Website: macys
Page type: cart
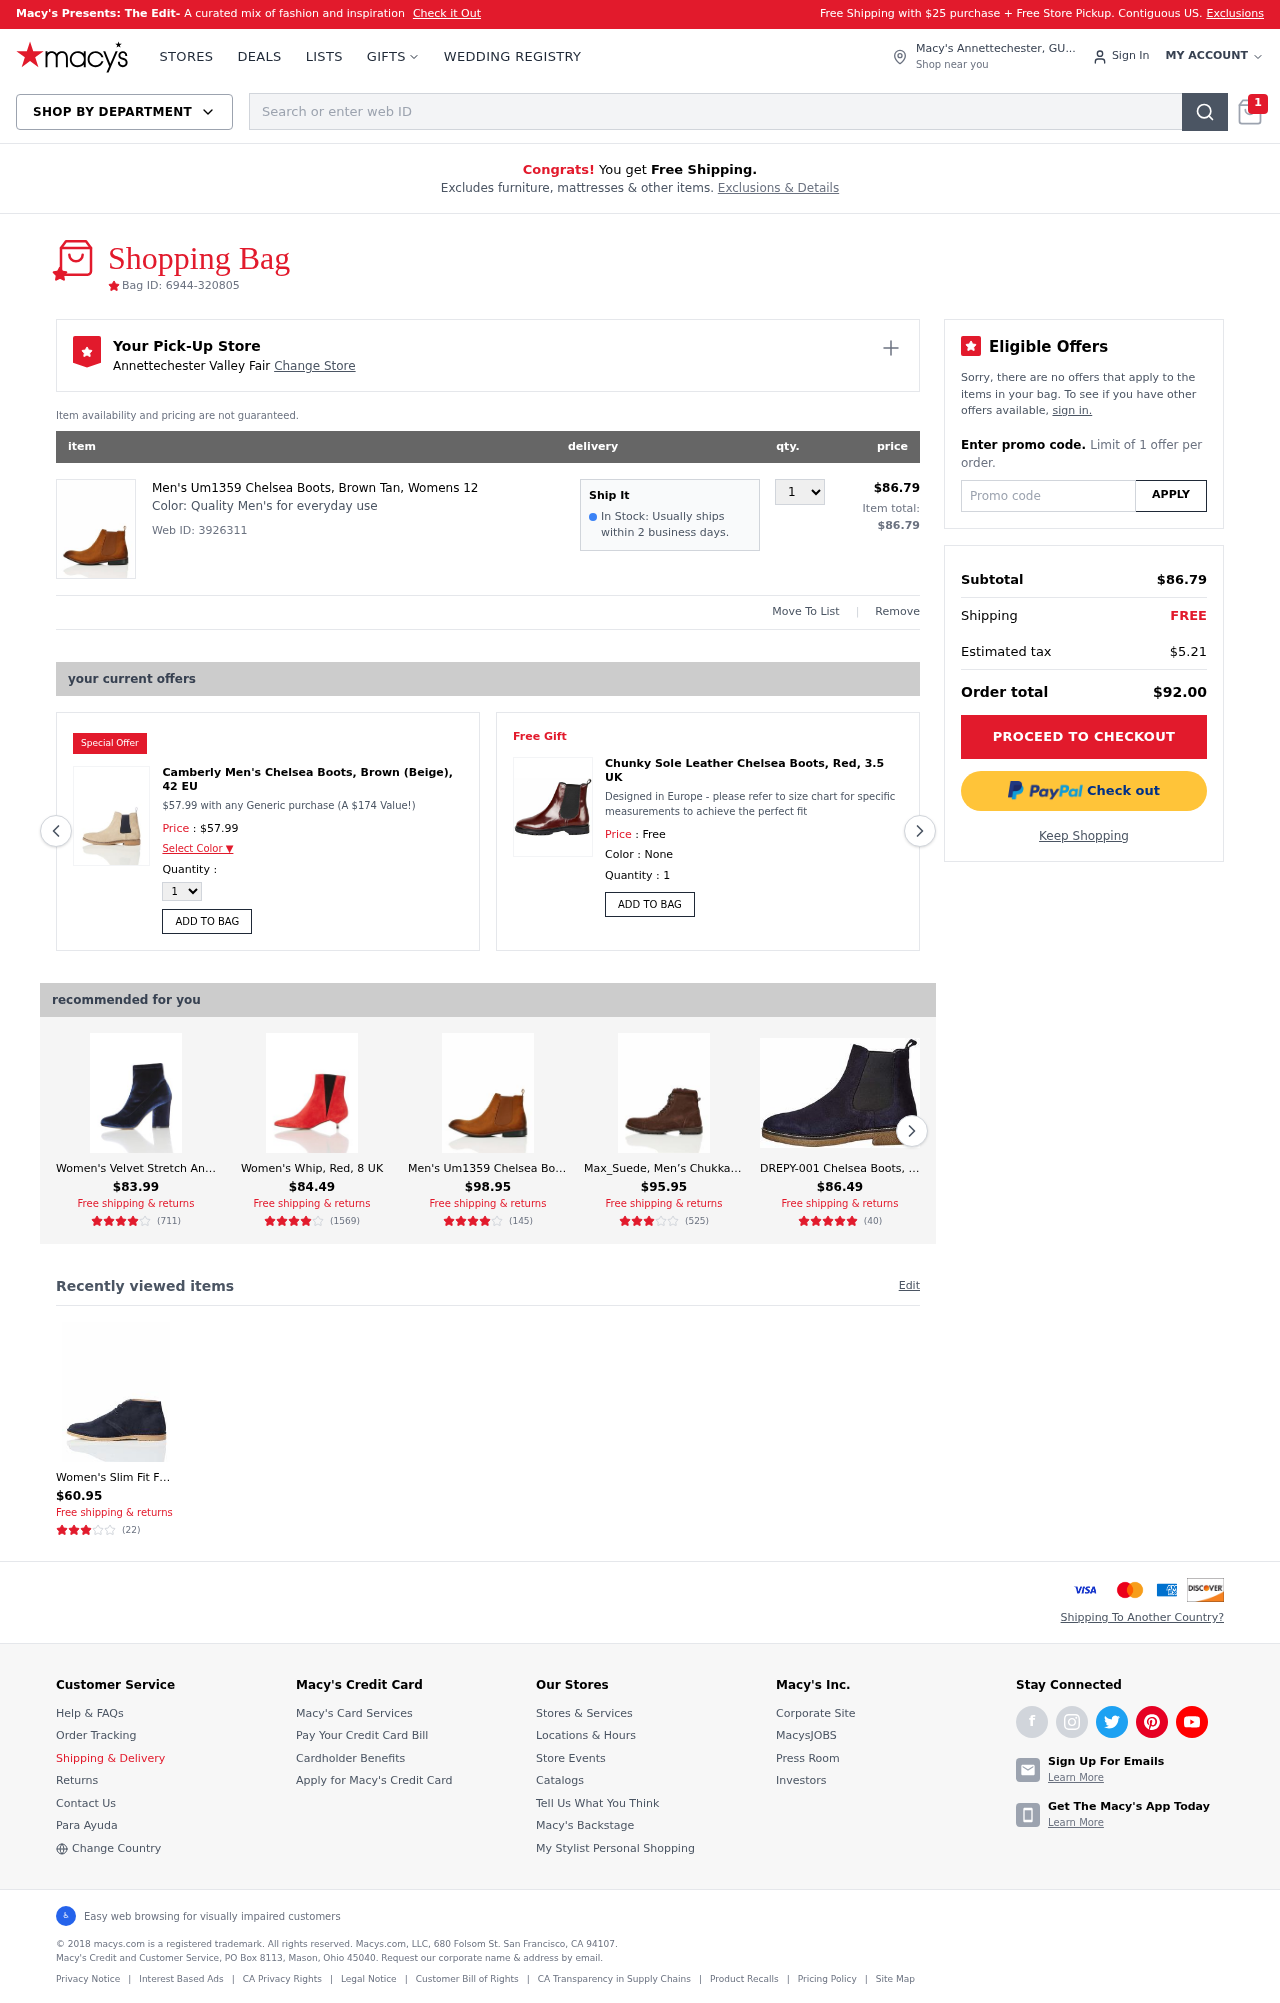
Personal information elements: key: PII_CITY
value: Annettechester Valley Fair Change Store
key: PII_CITY_STATE
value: Annettechester, GU
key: PII_PROMO_CODE
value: VIP6104
Product elements: key: PRODUCT1_DESC
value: Quality Men's for everyday use
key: PRODUCT1_NAME
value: Men's Um1359 Chelsea Boots, Brown Tan, Womens 12
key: PRODUCT1_PRICE
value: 86.79
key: PRODUCT1_QUANTITY
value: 1
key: PRODUCT2_NAME
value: Camberly Men's Chelsea Boots, Brown (Beige), 42 EU
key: PRODUCT2_PRICE
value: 57.99
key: PRODUCT3_DESC
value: Designed in Europe - please refer to size chart for specific measurements to achieve the perfect fit
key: PRODUCT3_NAME
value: Chunky Sole Leather Chelsea Boots, Red, 3.5 UK
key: PRODUCT4_NAME
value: Women's Velvet Stretch Ankle Boots Blau (Navy) 3.5 UK (36.5 EU)
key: PRODUCT4_NUM_RATINGS
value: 711
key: PRODUCT4_PRICE
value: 83.99
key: PRODUCT4_RATING
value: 4
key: PRODUCT5_NAME
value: Women's Whip, Red, 8 UK
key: PRODUCT5_NUM_RATINGS
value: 1569
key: PRODUCT5_PRICE
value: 84.49
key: PRODUCT5_RATING
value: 3.8
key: PRODUCT6_NAME
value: Men's Um1359 Chelsea Boots, Brown Tan, Womens 8
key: PRODUCT6_NUM_RATINGS
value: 145
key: PRODUCT6_PRICE
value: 98.95
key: PRODUCT6_RATING
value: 4.4
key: PRODUCT7_NAME
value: Max_Suede, Men’s Chukka Boots
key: PRODUCT7_NUM_RATINGS
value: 525
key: PRODUCT7_PRICE
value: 95.95
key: PRODUCT7_RATING
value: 3.3
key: PRODUCT8_NAME
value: DREPY-001 Chelsea Boots, Blue (Navy Navy), 4 UK
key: PRODUCT8_NUM_RATINGS
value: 40
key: PRODUCT8_PRICE
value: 86.49
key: PRODUCT8_RATING
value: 4.6
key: PRODUCT9_NAME
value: Women's Slim Fit Formal Pant Desert Boots
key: PRODUCT9_NUM_RATINGS
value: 22
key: PRODUCT9_PRICE
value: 60.95
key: PRODUCT9_RATING
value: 3.3
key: PRODUCT2_DESC
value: $57.99 with any Generic purchase (A $174 Value!)
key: PRODUCT1_WEB_ID
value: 3926311
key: PRODUCT1_TOTAL
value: $86.79
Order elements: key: ORDER_NUM_ITEMS
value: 1
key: ORDER_ID
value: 6944-320805
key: ORDER_SUBTOTAL
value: $86.79
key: ORDER_TAX
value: $5.21
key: ORDER_TOTAL
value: $92.00
Search elements: key: HEADER_SEARCH
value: Search or enter web ID